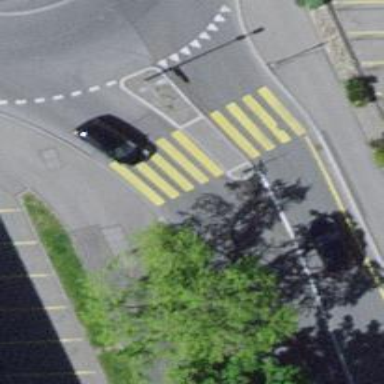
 equipped with cycle lane on both sides."